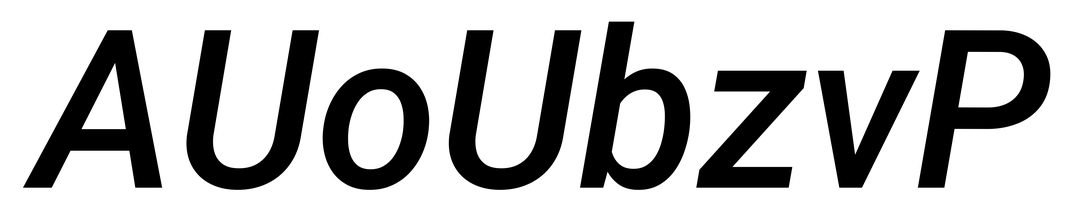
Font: Roboto-Italic_Medium_Italic